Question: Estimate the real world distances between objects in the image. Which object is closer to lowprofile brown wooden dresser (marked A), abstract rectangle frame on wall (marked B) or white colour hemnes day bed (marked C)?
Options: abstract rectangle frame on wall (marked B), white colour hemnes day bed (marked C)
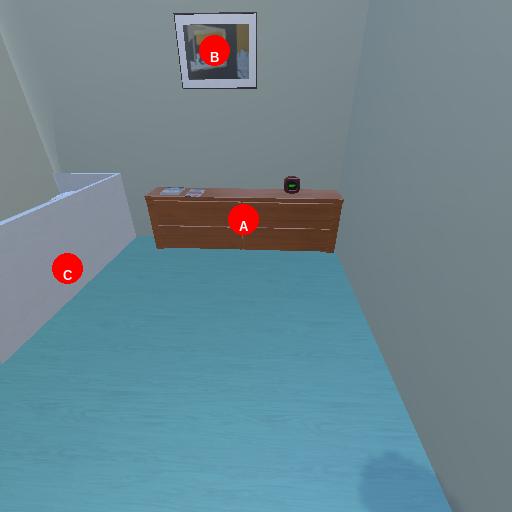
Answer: abstract rectangle frame on wall (marked B)